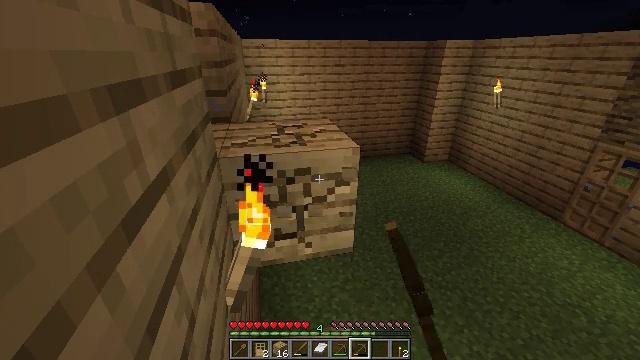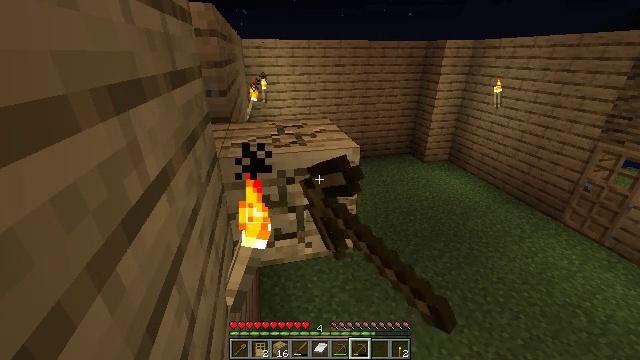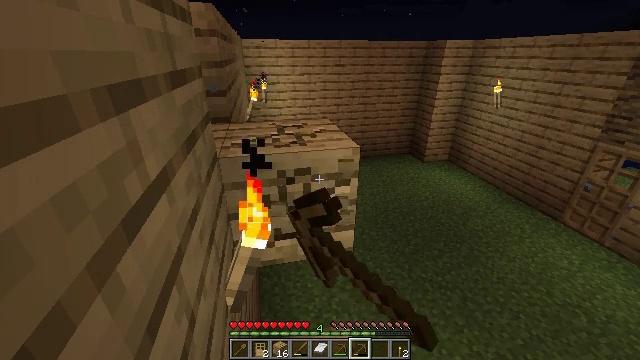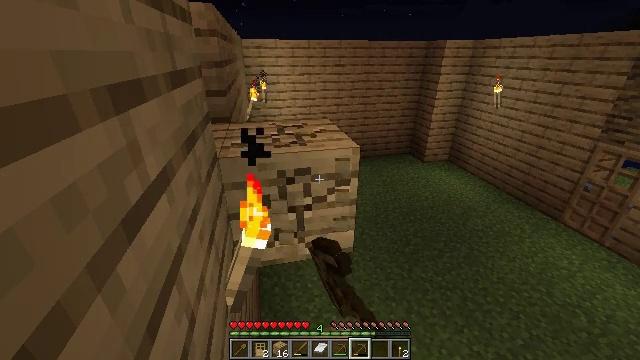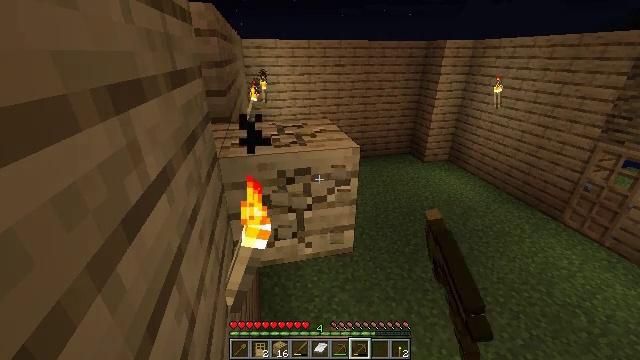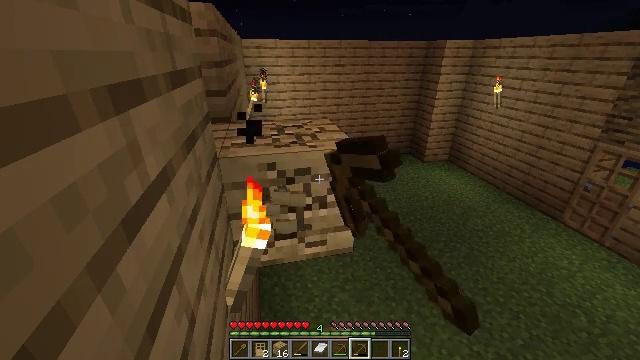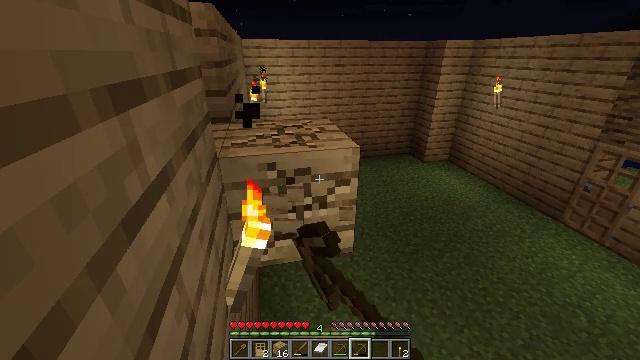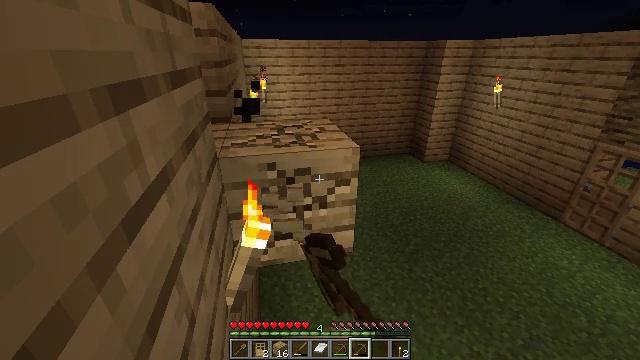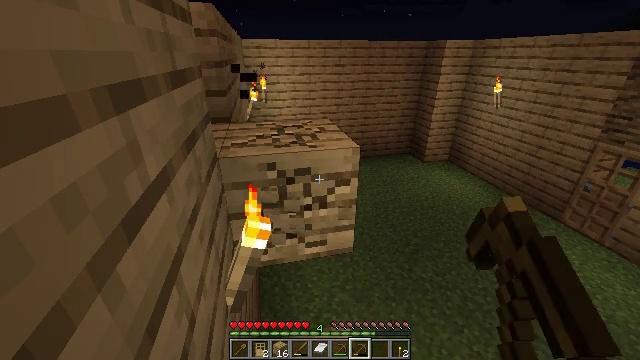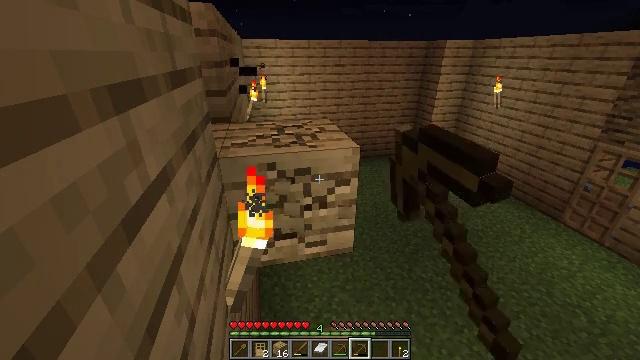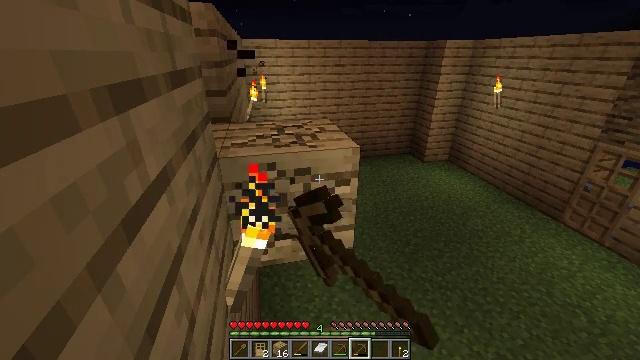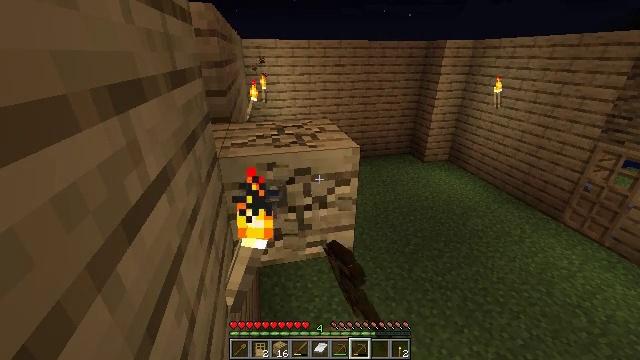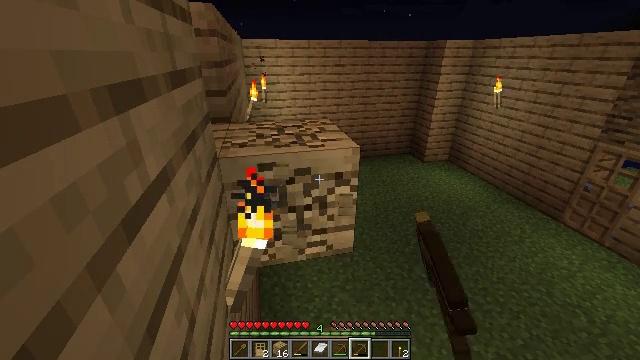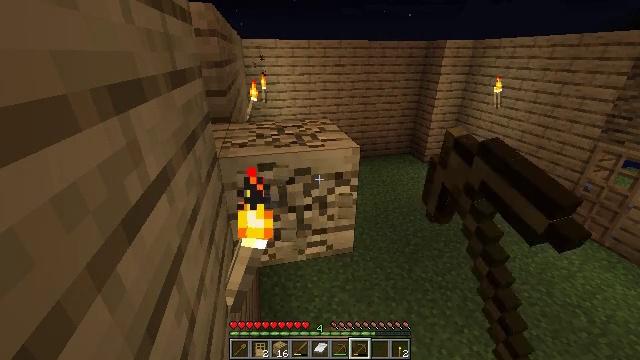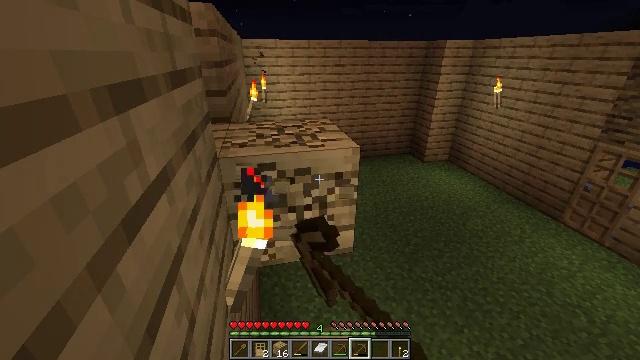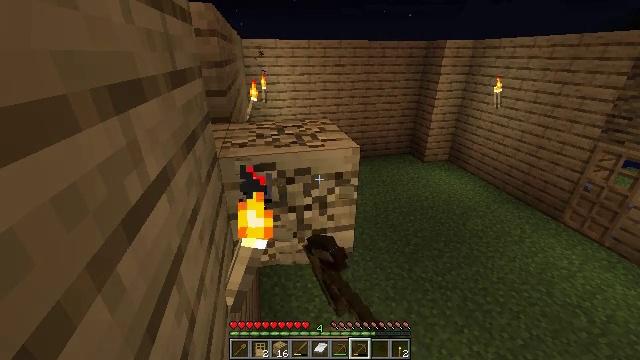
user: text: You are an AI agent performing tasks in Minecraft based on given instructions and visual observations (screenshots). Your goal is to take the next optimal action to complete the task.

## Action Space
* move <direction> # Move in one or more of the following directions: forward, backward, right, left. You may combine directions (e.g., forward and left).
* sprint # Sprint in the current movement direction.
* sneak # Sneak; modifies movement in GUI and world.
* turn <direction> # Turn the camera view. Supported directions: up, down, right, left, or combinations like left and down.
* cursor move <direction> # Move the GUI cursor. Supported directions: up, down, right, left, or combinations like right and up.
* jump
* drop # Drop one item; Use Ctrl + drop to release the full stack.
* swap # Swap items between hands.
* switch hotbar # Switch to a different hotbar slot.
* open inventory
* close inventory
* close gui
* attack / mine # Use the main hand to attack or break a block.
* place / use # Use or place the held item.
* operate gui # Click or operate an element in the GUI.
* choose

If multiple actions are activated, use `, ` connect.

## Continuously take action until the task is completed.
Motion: motion action
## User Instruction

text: Collect the oak planks from the structure.
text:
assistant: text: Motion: attack / mine
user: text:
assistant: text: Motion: attack / mine
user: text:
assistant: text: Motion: attack / mine
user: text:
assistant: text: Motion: attack / mine
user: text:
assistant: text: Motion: attack / mine
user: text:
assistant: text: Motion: attack / mine
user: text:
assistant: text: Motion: attack / mine
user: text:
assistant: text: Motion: attack / mine
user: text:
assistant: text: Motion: attack / mine
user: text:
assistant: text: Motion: attack / mine
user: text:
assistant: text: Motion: attack / mine
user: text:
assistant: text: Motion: attack / mine
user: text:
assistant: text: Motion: attack / mine
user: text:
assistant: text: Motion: attack / mine
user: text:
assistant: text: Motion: attack / mine
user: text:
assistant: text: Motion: attack / mine
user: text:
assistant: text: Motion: attack / mine
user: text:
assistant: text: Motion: attack / mine
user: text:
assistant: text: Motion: attack / mine
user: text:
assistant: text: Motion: attack / mine
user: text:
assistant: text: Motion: attack / mine
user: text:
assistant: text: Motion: attack / mine
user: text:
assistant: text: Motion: attack / mine
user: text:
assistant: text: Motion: attack / mine
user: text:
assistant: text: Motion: attack / mine
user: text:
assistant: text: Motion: attack / mine
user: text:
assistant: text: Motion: attack / mine
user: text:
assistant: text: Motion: attack / mine
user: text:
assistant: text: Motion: attack / mine